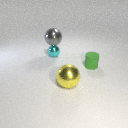
small cyan metal sphere behind small green rubber cylinder